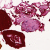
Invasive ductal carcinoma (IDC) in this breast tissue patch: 0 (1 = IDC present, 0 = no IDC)